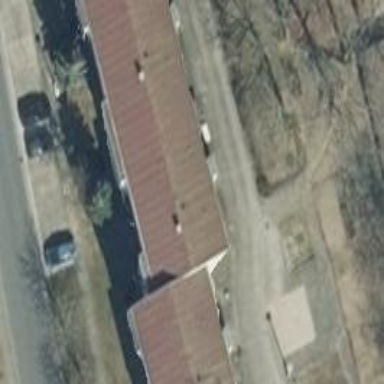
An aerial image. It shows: Gabled roof apartments building.